Question: How can you determine the email data from a request body and integrate it into the Outlook function?

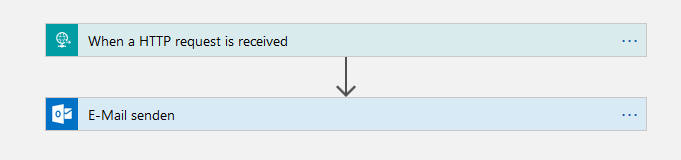
Answer: You can easily send the whole 'Body' of the response from the Http request into the Body of the Email using outlook.
See below
<URL>
<URL>
'''
{
"$connections": {
"value": {
"office365": {
"connectionId": "/subscriptions/....../Microsoft.Web/connections/office365",
"connectionName": "office365",
"id": "/subscriptions/......./Microsoft.Web/locations/southindia/managedApis/office365"
}
}
},
"definition": {
"$schema": "https://schema.management.azure.com/providers/Microsoft.Logic/schemas/2016-06-01/workflowdefinition.json#",
"actions": {
"Send_an_email": {
"inputs": {
"body": {
"Body": "@{triggerBody()}",
"Subject": "test",
"To": "abc@abc.com"
},
"host": {
"connection": {
"name": "@parameters('$connections')['office365']['connectionId']"
}
},
"method": "post",
"path": "/Mail"
},
"runAfter": {},
"type": "ApiConnection"
}
},
"contentVersion": "1.0.0.0",
"outputs": {},
"parameters": {
"$connections": {
"defaultValue": {},
"type": "Object"
}
},
"triggers": {
"manual": {
"inputs": {
"method": "POST",
"schema": {}
},
"kind": "Http",
"type": "Request"
}
}
}
}
'''